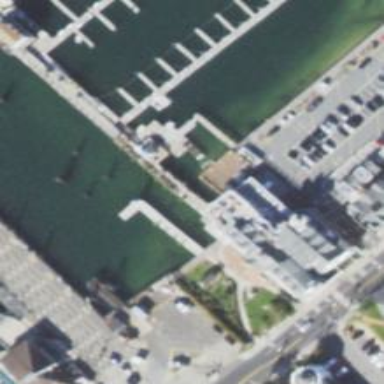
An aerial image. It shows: Man-made pier.